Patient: sex M, age 71
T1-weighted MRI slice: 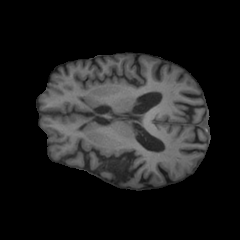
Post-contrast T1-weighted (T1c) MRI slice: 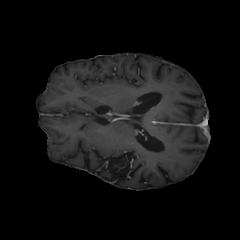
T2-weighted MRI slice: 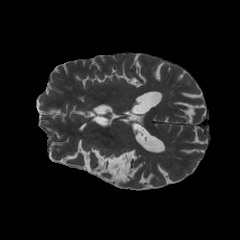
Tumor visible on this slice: no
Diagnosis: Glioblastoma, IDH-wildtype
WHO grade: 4